Question: This is the expansion diagram of a second-order Rubik's Cube. Given the initial state, you can perform 18 standard operations. Find the minimum number of steps to make the Rubik's Cube reach the restored state. The goal is to restore the cube to its original state, with green on the front face, white on the top, and yellow on the bottom, disregarding isomorphic configurations.
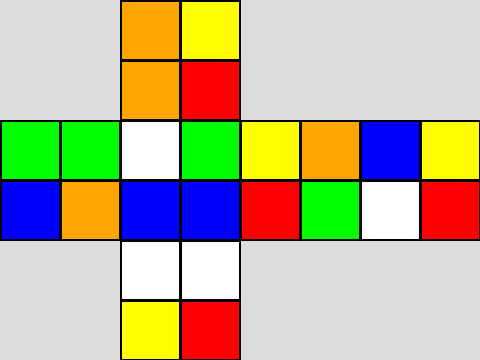
Answer: 5